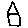
Label: house